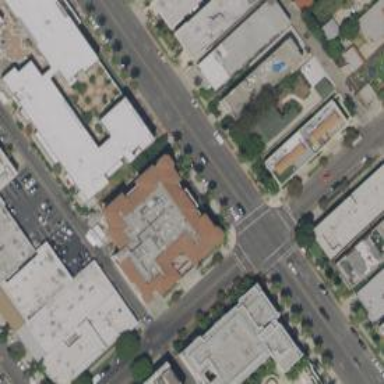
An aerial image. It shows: Building.